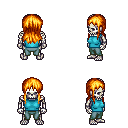
a pixel art fantasy rpg character, male body template, skeleton, teal sleeveless shirt, teal pants, light blonde unkempt hairstyle, four views (front, back, left, right), 2x2 character sprite sheet, small pixel art, hard edges, no anti-aliasing